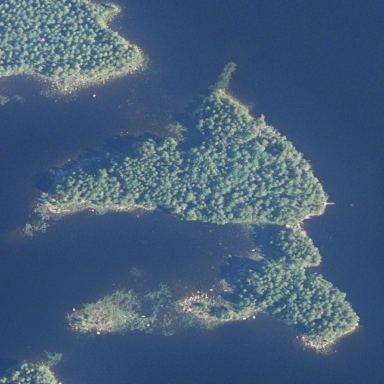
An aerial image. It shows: Islet.